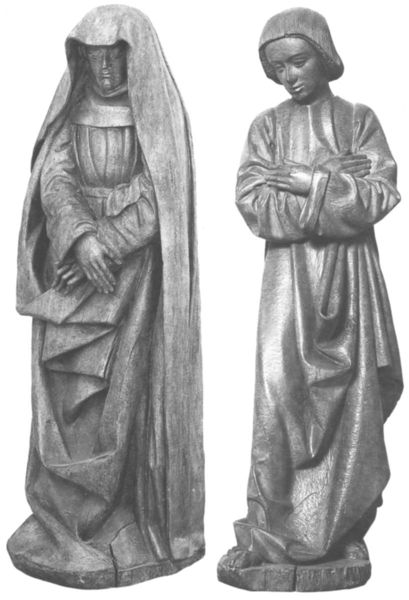
Titel: Maria und der hl. Johannes, vermutlich von einem Kalvarienberg aus der Abtei Beaugerais
Standort: Herstellungsort: Beaugerais, Abtei (EU - F)
Institution: New York, The Metropolitan Museum of Art und Paris, Louvre
Schlagwörter: hand, mann, frauen, menschen, finger, frau, grau, haar, holz, kleid, nase, schwarz, weiss, blick, schleier, tuch, haube, kappe, arme, augen, falten, gesicht, johannes, sockel, stein, hände, figur, gewand, haare, mantel, paar, kinn, skulptur, statue, zwei, klein, figuren, falte, kopftuch, faltenwurf, plastik, foto, religion, beten, gebet, schnitzerei, verschränkt, skulpturen, andacht, mönch, heilige, jünger, maria, madonna, mutter gottes, holzfigur, gekreuzt, süddeutschland, schnitzen, nürnberg, kapuze, skultpur, geand, riemenschneider, barlach, gekreuzte hände, frau mann, ordenskleid, kopftuh, skulptruen, religios